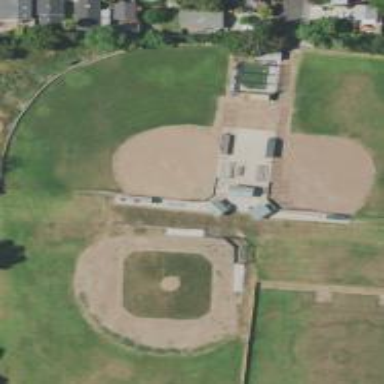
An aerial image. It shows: Softball pitch for leisure land activities.